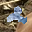
Label: 2